Field crop: maize
Growth stage: 2
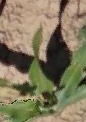
Species: maize